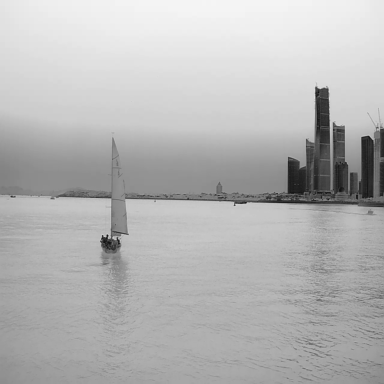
There is a sailboat in the infrared image.